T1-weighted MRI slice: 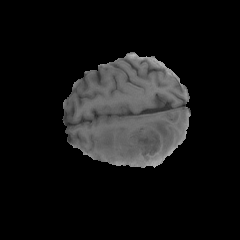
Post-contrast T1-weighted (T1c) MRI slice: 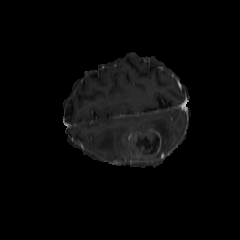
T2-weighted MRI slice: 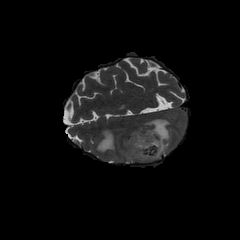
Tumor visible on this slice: yes